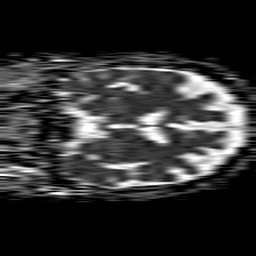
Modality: ADC
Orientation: coronal
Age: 56
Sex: male
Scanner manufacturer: philips
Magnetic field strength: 1.5 T
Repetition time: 4.6 s
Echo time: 0.08631 s